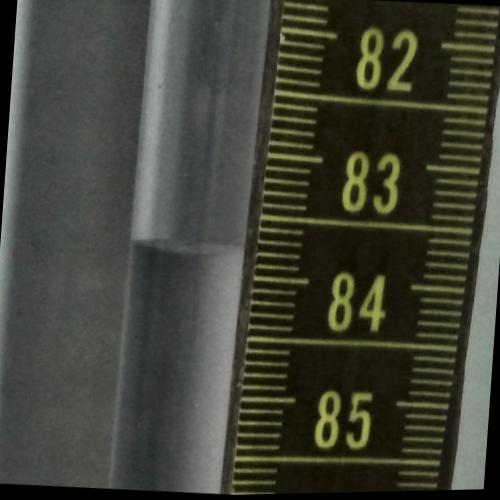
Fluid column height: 83.8 cm